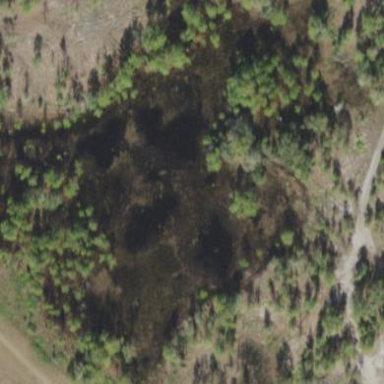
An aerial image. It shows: Beautiful wet meadow natural wetland.